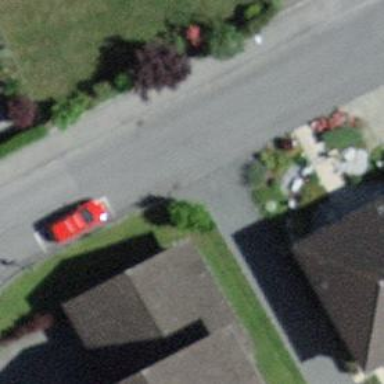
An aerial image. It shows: Alleyway designated as service road.